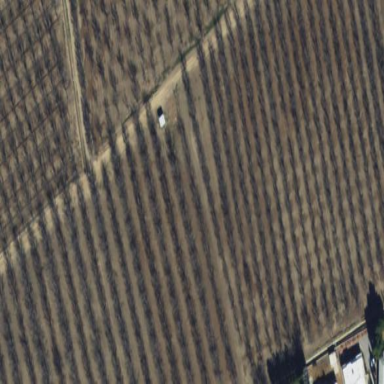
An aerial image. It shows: Orchard.